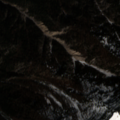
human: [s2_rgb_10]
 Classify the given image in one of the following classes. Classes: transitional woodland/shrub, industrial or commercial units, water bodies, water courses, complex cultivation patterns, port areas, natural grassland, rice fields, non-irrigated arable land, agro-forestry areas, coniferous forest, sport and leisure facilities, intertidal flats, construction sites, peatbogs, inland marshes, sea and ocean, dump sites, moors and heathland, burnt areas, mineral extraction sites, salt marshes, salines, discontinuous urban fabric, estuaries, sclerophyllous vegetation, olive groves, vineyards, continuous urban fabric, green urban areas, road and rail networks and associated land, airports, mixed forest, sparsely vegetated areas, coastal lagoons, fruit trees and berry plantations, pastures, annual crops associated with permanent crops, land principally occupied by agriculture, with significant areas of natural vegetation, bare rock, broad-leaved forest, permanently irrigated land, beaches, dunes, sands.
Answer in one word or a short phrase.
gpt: mixed forest, bare rock, sparsely vegetated areas